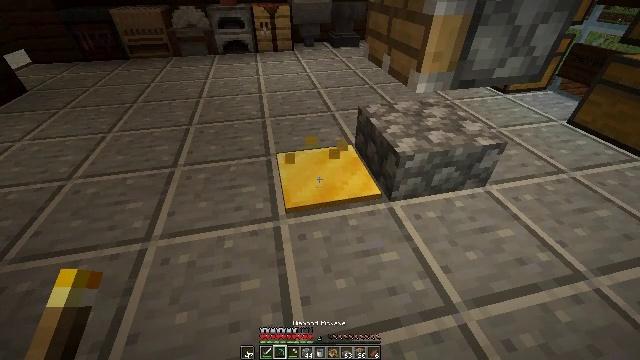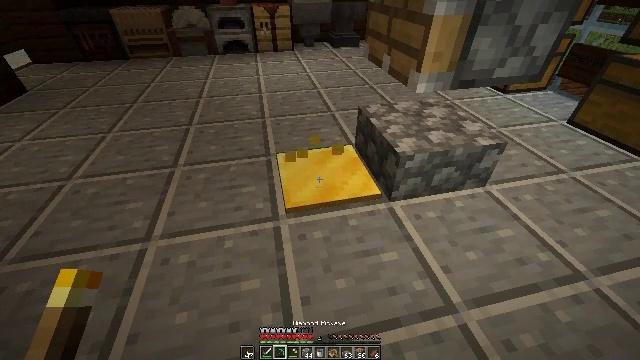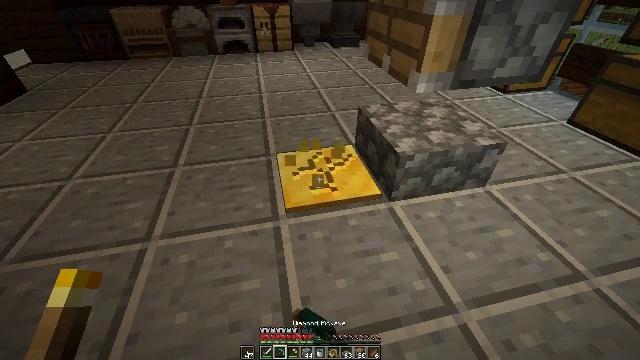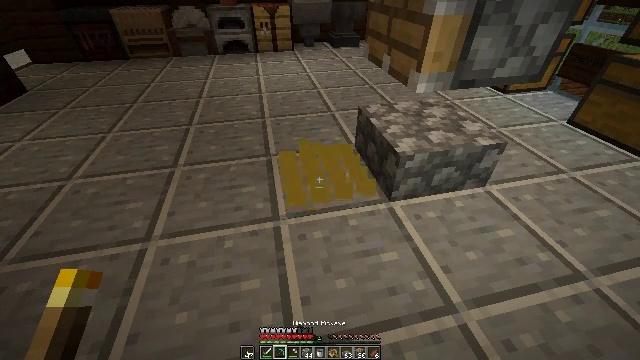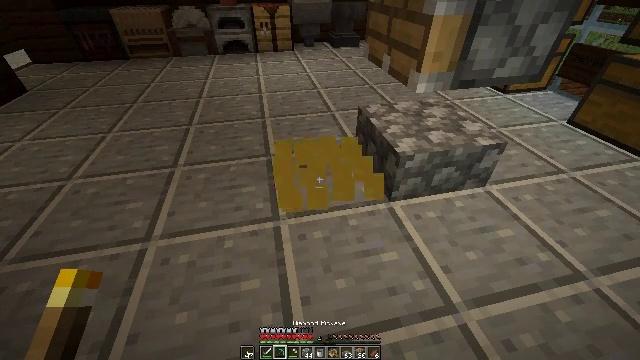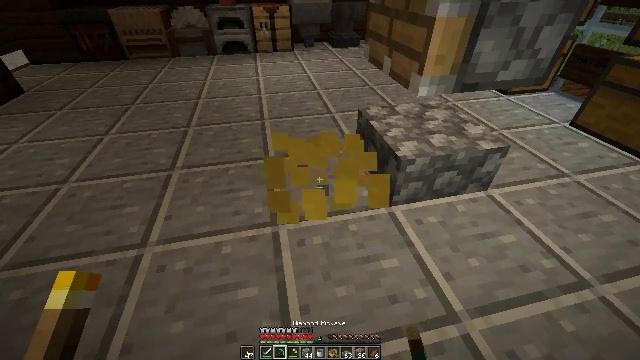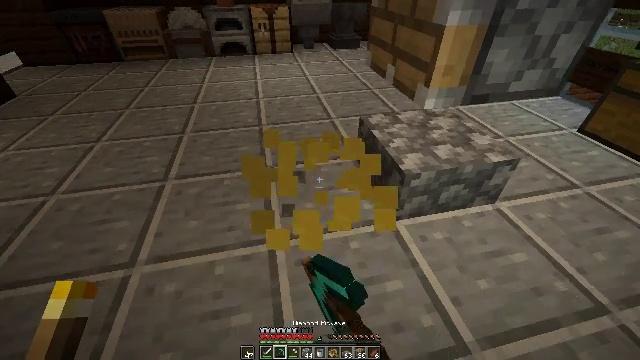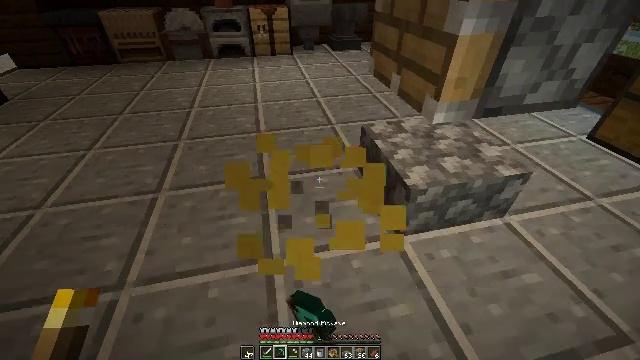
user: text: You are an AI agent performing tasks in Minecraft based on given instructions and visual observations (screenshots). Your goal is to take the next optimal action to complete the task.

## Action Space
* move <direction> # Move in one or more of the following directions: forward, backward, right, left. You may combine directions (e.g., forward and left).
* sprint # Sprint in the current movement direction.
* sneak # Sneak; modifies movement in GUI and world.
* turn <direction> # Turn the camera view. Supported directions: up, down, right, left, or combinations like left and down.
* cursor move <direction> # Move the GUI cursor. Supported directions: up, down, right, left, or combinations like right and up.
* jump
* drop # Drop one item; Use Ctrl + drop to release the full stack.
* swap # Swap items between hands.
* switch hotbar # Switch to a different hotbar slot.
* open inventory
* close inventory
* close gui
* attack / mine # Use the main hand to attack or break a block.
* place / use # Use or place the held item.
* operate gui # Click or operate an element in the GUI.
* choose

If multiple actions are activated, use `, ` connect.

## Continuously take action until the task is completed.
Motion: motion action
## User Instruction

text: mine block light weighted pressure plate
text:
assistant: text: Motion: attack / mine
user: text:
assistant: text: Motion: attack / mine
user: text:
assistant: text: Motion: attack / mine
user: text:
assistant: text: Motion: attack / mine
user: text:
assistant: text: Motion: move forward, attack / mine
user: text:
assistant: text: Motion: move forward, attack / mine
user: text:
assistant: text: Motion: move forward, attack / mine
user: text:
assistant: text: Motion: attack / mine